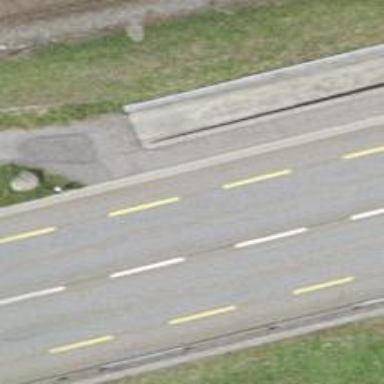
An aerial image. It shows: Primary highway with asphalt surface. It has designated lane for cyclists in both directions.